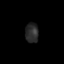
Tissue: skin
Cell type: Epithelial cells
Senescence score: 0.2577
Nuclear area (px): 255
Mean DAPI intensity: 42.675